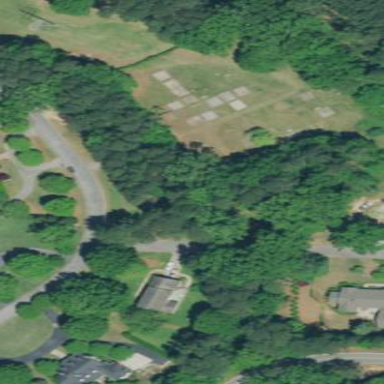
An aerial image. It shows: Cemetery.